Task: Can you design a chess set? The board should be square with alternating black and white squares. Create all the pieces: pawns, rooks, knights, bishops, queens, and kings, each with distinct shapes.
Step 4988:
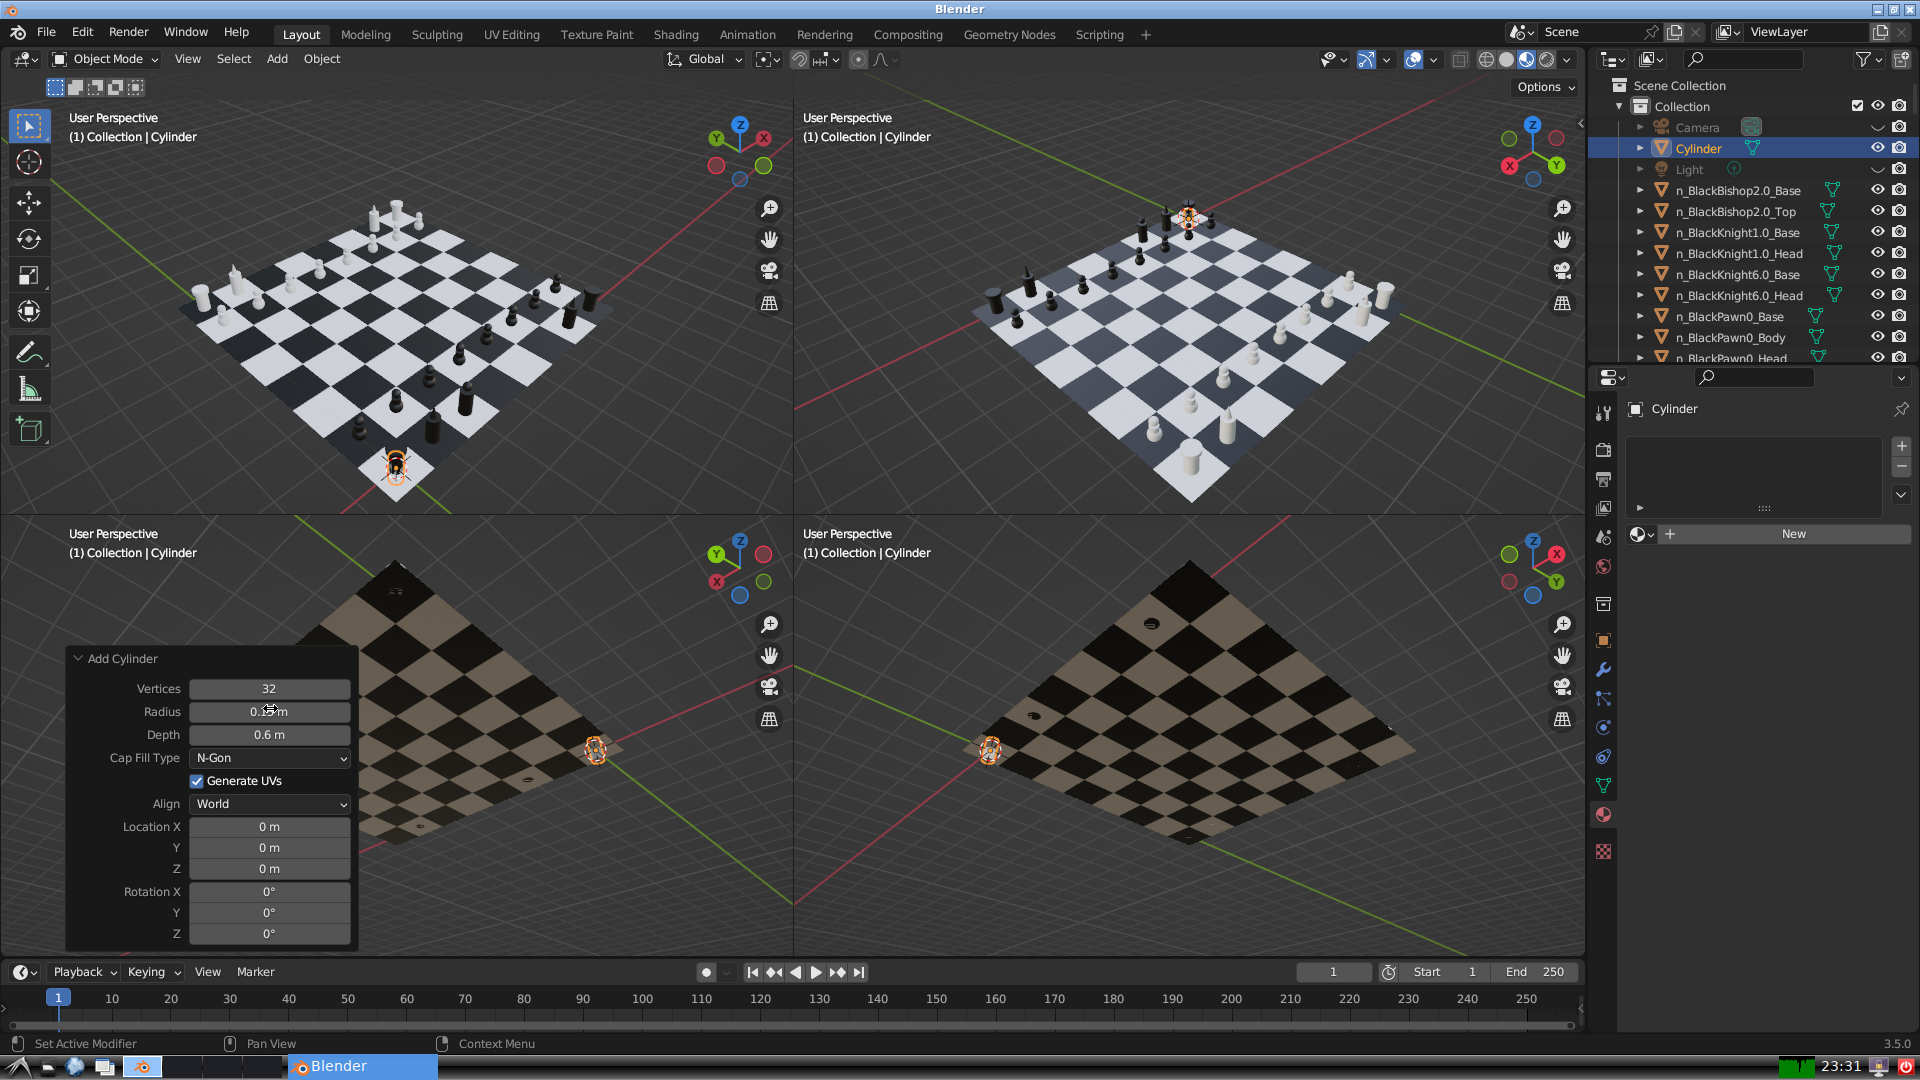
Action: {"mouse_move": [960, 540]}